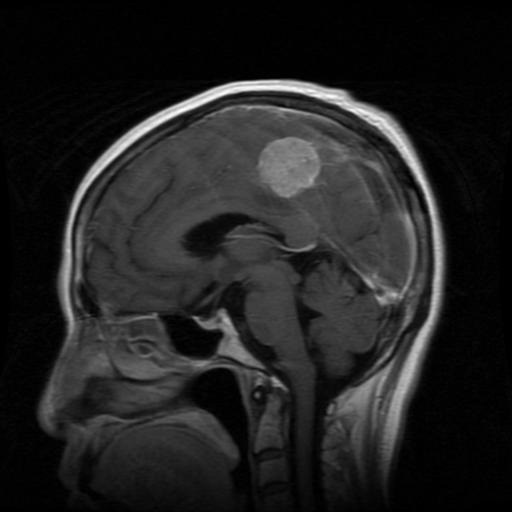
Label: meningioma